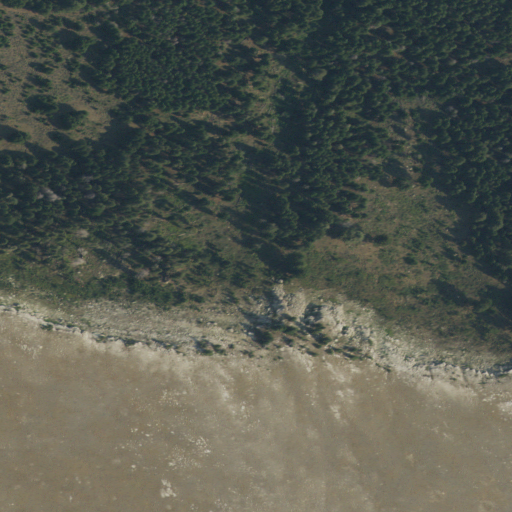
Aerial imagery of ridge(s) in Montana named Snowbank Ridge containing evergreen forest, shrub, grassland, and barren land